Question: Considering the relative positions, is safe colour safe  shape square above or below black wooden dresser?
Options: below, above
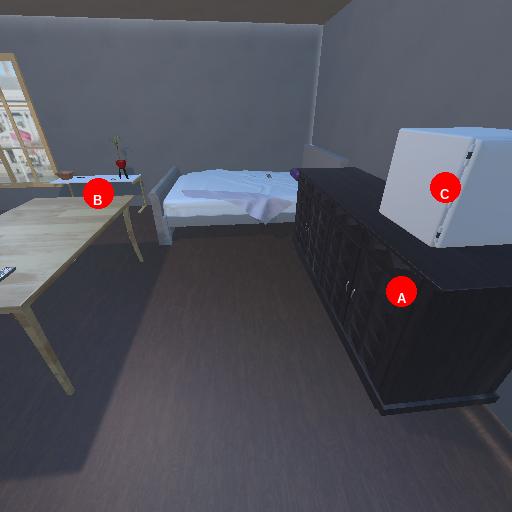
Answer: below